Question: I have wpf prism application with some modules. One module has folder "sounds" and mysound.wav in it, wav file has "resource" value for build action (packed in result dll). I want to play this wav file, but i can't create valid Uri for it.
'''
Uri(@"pack://application:,,,/MyGame;component/sounds/mysound.wav")
'''
not working.

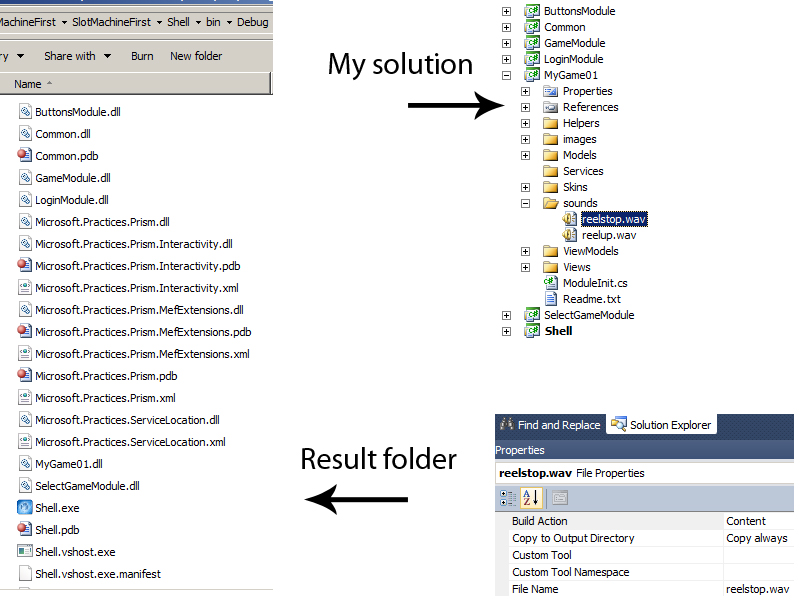
Answer: - <URL>
It says the "application" authority is for referring to content known at compile time (i.e. you have a reference to the assembly).
Because you are using Prism and the modules are loaded dynamically maybe this implies that you can't use "application" to refer to them...(but on the other hand it could mean if an assembly is loaded into an application, then "application" can resolve to items in that assembly).
So if you mark your WAV file as "Content" instead, then the file will be loose, and you can use "siteoforigin" to access it (and maybe "application" depending on your intepretation of the microsoft link).
Make sure you set "Copy to Output Directory" set to "Copy Always" or "Copy if newer" so that the WAV file is output to your Build directory.
However, you don't want "loose" files, so the search continues....
---
'MediaPlayer', 'MediaElement' and 'MediaTimeline' only allow the media "file" to be set via the .Source attribute ...and that only takes a Uri.
There isn't any way of setting the "source" to come from a 'Stream'...if there was then you could have had a method in your Prism module to look up/load a sound file by name and return it as a Stream.
(you may not like to hear that Silverlight can load a media object from a Stream).
---
Here are some other ideas for supplying the data of your WAV file that is embedded in your assembly/module to MediaElement, MediaPlayer or MediaTimeline:
- Have your WAV files embedded in the module...but when you need to play them...you write the WAV content to a temporary files, and then you set up a Uri to point to that temporary file.- Try and use the Silverlight version of the MediaElement / MediaPlayer that can accept Streams, and write your module so that it uses Silverlight....there are various hacks around to host Silverlight in a WPF application....how well this would work I don't know.- Register your own "protocol" that you can then use in a Uri.
Use WebRequest.RegisterPrefix to register your protocol prefix, and
supply it with a WebRequest factory i.e. something that implements
IWebRequestCreate.Then create your own type of WebRequest by deriving from WebRequest
...and get that factory to return instances of it..... your
implementation would managed requesting the data from the Resource
stream....which you can access via GetResourceStream and the .Stream
property in the returned StreamResourceInfo.Then you could use something like e.g. new
Uri("loadwavfrom://mysound.wav")- Perhaps use a PackageStore....add all your WAV files to the store as parts...and then get a Uri to the "Part" in that package and pass that as the .Source.- <URL>
---
UPDATE:
I tried RegisterPrefix and the PackageStore, and they didn't allow it to work.
See this post:
- <URL>
Because MediaPlayer/MediaTimeline, etc uses Windows Media Player underneath,....when you consider Windows Media is a native app...it's very doubtful that it can access a "Resource" from inside a .NET assembly.
So by the looks of it, it doesn't know how to access media except via local or HTTP based Uris.
When you use an "application" pack URI that points to a "Content" file, this must get mapped to a local file URL when given to the Media Player underneath.
So the possible workaround I can think of are:
- keep the WAV files as "Resource"...but write out the data to temporary files as needed...and supply that temporary file as the Uri.- put the WAV files in your project as "Content"...and supply the right Uri to that file- write your own basic local HTTP server/or use IIS and "host" the WAV files ... you can then use a HTTP based Url which to access the file. (a lot of hassle I know).- use a different media player control....one that either supports accessing a Resource in a .NET assembly....or allows you to provide a proxy where you supply the data to the player. You could look at <URL>